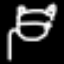
Label: frog